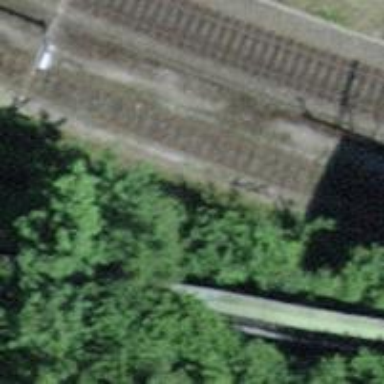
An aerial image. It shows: Single-track electrified railway with contact line. It is spur line for service.